Question: My admob banner is not showing up on my screen. it compiles and runs fine. i tried to insert it in several places. I am using it as a footer for the application. I left the second on commented out so that you could see where the idea was that I was trying to put it.
'''
<?xml version="1.0" encoding="utf-8"?>
<LinearLayout xmlns:android="http://schemas.android.com/apk/res/android"
xmlns:ads="http://schemas.android.com/apk/lib/com.google.ads"
android:orientation="vertical"
android:layout_width="fill_parent"
android:layout_height="fill_parent"
>
<ScrollView
android:layout_width="match_parent"
android:layout_height="match_parent"
android:paddingBottom="@dimen/activity_vertical_margin"
android:paddingLeft="@dimen/activity_horizontal_margin"
android:paddingRight="@dimen/activity_horizontal_margin"
android:paddingTop="@dimen/activity_vertical_margin"
android:foregroundGravity="right"
android:background = "@drawable/background"
>
<TableLayout
android:layout_height="wrap_content"
android:layout_width="fill_parent"
>
<TableRow>
<Button
android:id="@+id/btn1"
android:layout_width="wrap_content"
android:layout_height="103dp"
android:layout_weight="1"
android:background="#<PHONE>"
android:text="hot enough"
android:textColor="#ff0000"
/>
<Button
android:id="@+id/btn2"
android:layout_width="wrap_content"
android:layout_height="103dp"
android:layout_weight="1"
android:background="#<PHONE>"
android:text="learned"
android:textColor="#ff0000"
/>
<Button
android:id="@+id/btn3"
android:layout_width="wrap_content"
android:layout_height="103dp"
android:layout_weight="1"
android:background="#<PHONE>"
android:text="hilbilly"
android:textColor="#ff0000"
/>
<Button
android:id="@+id/btn4"
android:layout_width="wrap_content"
android:layout_height="103dp"
android:layout_weight="1"
android:background="#<PHONE>"
android:text="rot"
android:textColor="#ff0000"
/>
</TableRow>
<TableRow>
<Button
android:id="@+id/btn73"
android:layout_width="wrap_content"
android:layout_height="103dp"
android:layout_weight="1"
android:background="#<PHONE>"
android:text="nicetry"
android:textColor="#ff0000"
/>
<Button
android:id="@+id/btn74"
android:layout_width="wrap_content"
android:layout_height="103dp"
android:layout_weight="1"
android:background="#<PHONE>"
android:text="look bad"
android:textColor="#ff0000"
/>
<Button
android:id="@+id/btn75"
android:layout_width="wrap_content"
android:layout_height="103dp"
android:layout_weight="1"
android:background="#<PHONE>"
android:text="revenge"
android:textColor="#ff0000"
/>
<Button
android:id="@+id/btn76"
android:layout_width="wrap_content"
android:layout_height="103dp"
android:layout_weight="1"
android:background="#<PHONE>"
android:text="group"
android:textColor="#ff0000"
/>
</TableRow>
<TableRow>
<Button
android:id="@+id/btn77"
android:layout_width="wrap_content"
android:layout_height="103dp"
android:layout_weight="1"
android:background="#<PHONE>"
android:text="takedown"
android:textColor="#ff0000"
/>
<Button
android:id="@+id/btn78"
android:layout_width="wrap_content"
android:layout_height="103dp"
android:layout_weight="1"
android:background="#<PHONE>"
android:text="knock"
android:textColor="#ff0000"
/>
<Button
android:id="@+id/btn79"
android:layout_width="wrap_content"
android:layout_height="103dp"
android:layout_weight="1"
android:background="#<PHONE>"
android:text="casket"
android:textColor="#ff0000"
/>
</TableRow>
<!-- <TableRow>
<com.google.ads.AdView
android:id="@+id/adView"
android:layout_width="wrap_content"
android:layout_height="wrap_content"
ads:adUnitId="pub-4235852256372242"
ads:adSize="BANNER"
ads:testDevices="TEST_EMULATOR, 512CF178FE3E3613A01DC3FBA545BD86"
ads:loadAdOnCreate="true"
/>
</TableRow>
-->
</TableLayout>
</ScrollView>
<com.google.ads.AdView
android:id="@+id/adView"
android:layout_width="wrap_content"
android:layout_height="wrap_content"
ads:adUnitId="pub-4235852256372242"
ads:adSize="BANNER"
ads:testDevices="TEST_EMULATOR, 512CF17****************"
ads:loadAdOnCreate="true"
/>
</LinearLayout>
'''

'''
10-01 23:19:53.294: D/ActivityThread(12826): setTargetHeapUtilization:0.25
10-01 23:19:53.294: D/ActivityThread(12826): setTargetHeapIdealFree:<PHONE>
10-01 23:19:53.294: D/ActivityThread(12826): setTargetHeapConcurrentStart:<PHONE>
10-01 23:19:53.474: D/dalvikvm(12826): GC_FOR_ALLOC freed 57K, 30% free 14739K/20995K, paused 25ms, total 26ms
10-01 23:19:53.544: D/dalvikvm(12826): GC_CONCURRENT freed <1K, 21% free 24914K/31175K, paused 20ms+6ms, total 44ms
10-01 23:19:53.964: I/webclipboard(12826): clipservice: android.sec.clipboard.ClipboardExManager@435a37d0
10-01 23:19:54.004: I/webclipboard(12826): clipservice: android.sec.clipboard.ClipboardExManager@435a37d0
10-01 23:19:54.195: I/webclipboard(12826): clipservice: android.sec.clipboard.ClipboardExManager@435a37d0
10-01 23:19:54.205: V/webkit(12826): BrowserFrame constructor: this=Handler (android.webkit.BrowserFrame) {4359e848}
10-01 23:19:54.325: V/webkit(12826): BrowserFrame constructor: this=Handler (android.webkit.BrowserFrame) {436661b8}
10-01 23:19:54.325: V/webkit(12826): BrowserFrame constructor: this=Handler (android.webkit.BrowserFrame) {4366da58}
10-01 23:19:54.465: I/Adreno200-EGLSUB(12826): <ConfigWindowMatch:2087>: Format RGBA_8888.
10-01 23:19:54.525: E/(12826): <s3dReadConfigFile:75>: Can't open file for reading
10-01 23:19:54.525: E/(12826): <s3dReadConfigFile:75>: Can't open file for reading
10-01 23:19:54.725: I/Ads(12826): adRequestUrlHtml: <html><head><script src="http://media.admob.com/sdk-core-v40.js"></script> <script>AFMA_getSdkConstants();AFMA_buildAdURL({"preqs":0,"session_id":"2377731330464712201 ","seq_num":"1","slotname":"pub- 4235852256372242","u_w":360,"msid":"com.mrj05hua.hanselgretelwhfree","adtest":"on","js":"af ma-sdk-a- v6.4.1","bas_off":0,"net":"wi","app_name":"1.android.com.mrj05hua.hanselgretelwhfree","hl": "en","gnt":13,"carrier":"311480","u_audio":3,"kw":[],"u_sd":2,"ms":"xxPCYSmHc43AN0YQtB8lGKj2Nu9vDYWw8gtoq7Hi8wmKf5LNzvuTUqGgNUoYXdWcrBgSfDwLuSWaxYKq3qmQra0A5dPF1rppxBS9U0n05OLIqyXKefZQ-ihaTYaGjnUalp6LbNQUQpeHG6H6w_LhCpzxs_th1Om5ot-JZEA-gN25L-iXBS7DEU4_W-s4eMW3SzqYcvY3FsMLQJtA805-ixUsWHeaesRbxyStEOPWOYi0sujnAJ3zb6LnfwQHC-ZQsx56r4yj-o8bTFg275wd260E6P8aBZ70GskV0IDEijwQWiS9WpK7nx-3l38Ift5ANXbvxPvEZSHNxizH8xAacg","mv":"80230011.com.android.vending","isu":"512CF178FE3E3613A01DC3FBA545BD86","format":"320x50_mb","oar":0,"ad_pos":{"height":0,"visible":0,"y":0,"x":0,"width":0},"u_h":640,"pt":2,"bas_on":0,"ptime":0});</script></head><body></body></html>
10-01 23:19:55.666: D/WebCore(12826): uiOverrideUrlLoading: shouldOverrideUrlLoading() returnstrue
10-01 23:19:55.706: I/GATE(12826): <GATE-M>DEV_ACTION_COMPLETED</GATE-M>
10-01 23:19:55.776: W/Ads(12826): Invalid unknown request error: Cannot determine request type. Is your ad unit id correct?
10-01 23:19:55.776: D/WebCore(12826): uiOverrideUrlLoading: shouldOverrideUrlLoading() returnstrue
10-01 23:19:55.776: I/Ads(12826): onFailedToReceiveAd(Invalid Ad request.)
'''
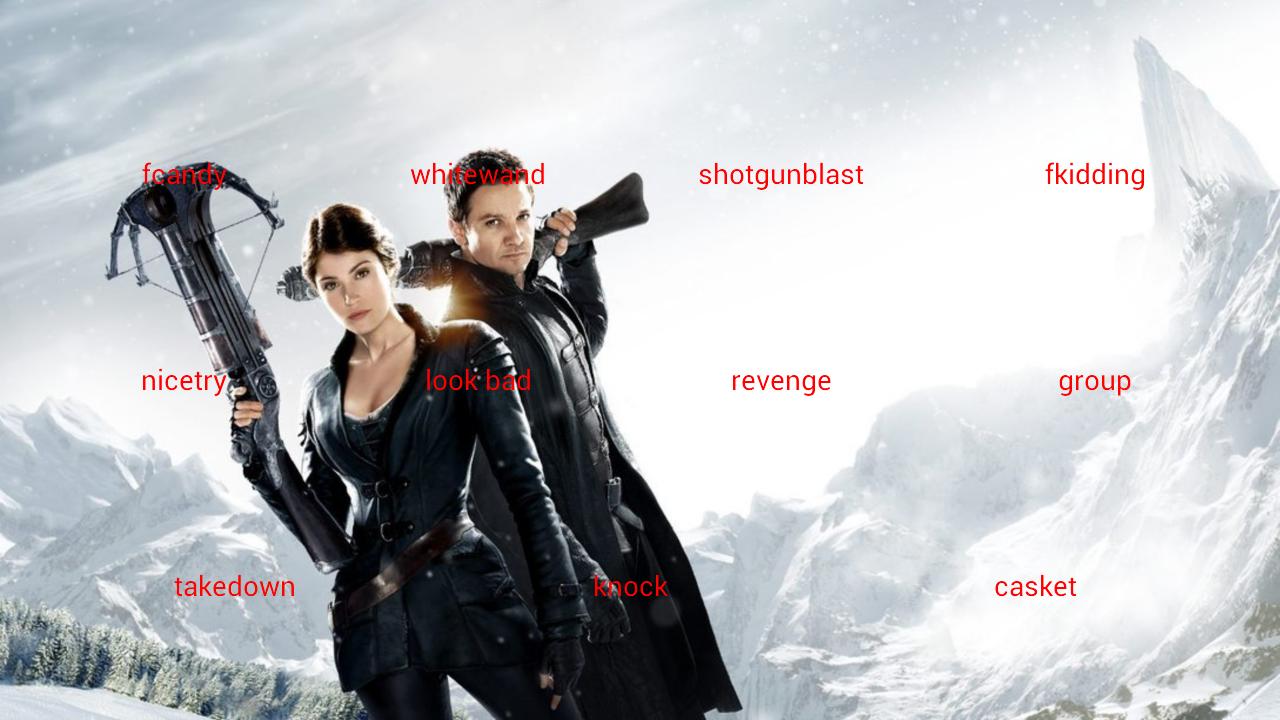
Answer: Your adUnitId is incorrect. It should be something like " ca-app-pub-XXXXXXXXXXXX/YYYYYYYYYY", not "pub-4235852256372242"